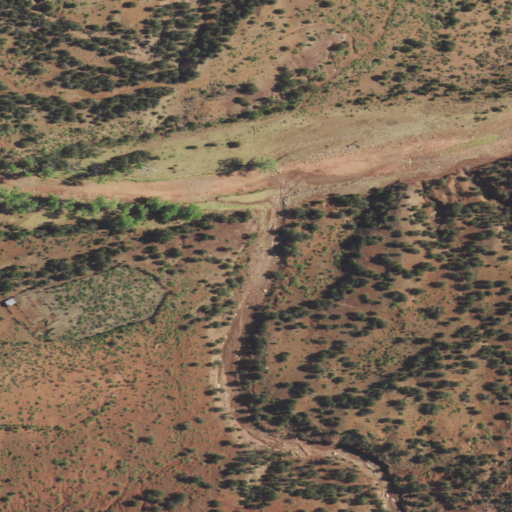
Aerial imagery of valley in New Mexico named Cañon Vivian containing shrub and open development